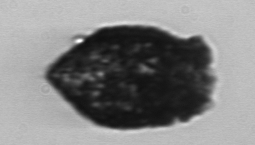
Label: Stenosemella_pacifica